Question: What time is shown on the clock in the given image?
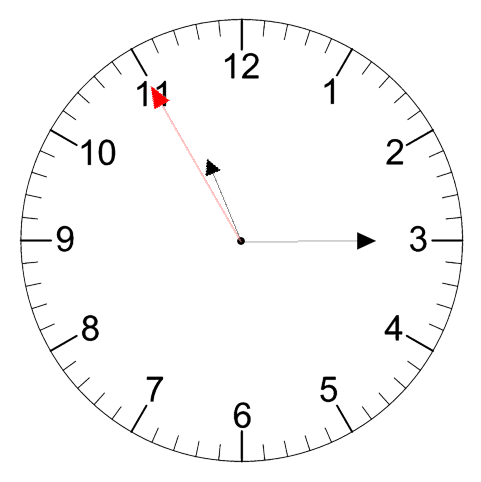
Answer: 11:14:55